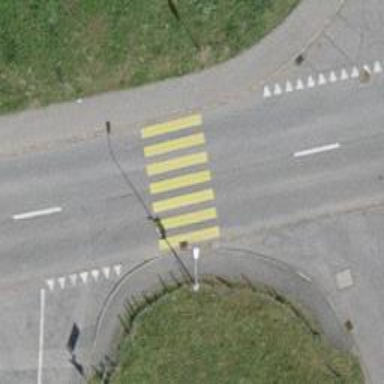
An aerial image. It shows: Uncontrolled crossing on the road.